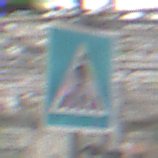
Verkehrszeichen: FussgaengerueberwegLinks
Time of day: Midday
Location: Roofed (Special)
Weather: Overcast
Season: NotSpecified
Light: Natural